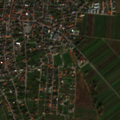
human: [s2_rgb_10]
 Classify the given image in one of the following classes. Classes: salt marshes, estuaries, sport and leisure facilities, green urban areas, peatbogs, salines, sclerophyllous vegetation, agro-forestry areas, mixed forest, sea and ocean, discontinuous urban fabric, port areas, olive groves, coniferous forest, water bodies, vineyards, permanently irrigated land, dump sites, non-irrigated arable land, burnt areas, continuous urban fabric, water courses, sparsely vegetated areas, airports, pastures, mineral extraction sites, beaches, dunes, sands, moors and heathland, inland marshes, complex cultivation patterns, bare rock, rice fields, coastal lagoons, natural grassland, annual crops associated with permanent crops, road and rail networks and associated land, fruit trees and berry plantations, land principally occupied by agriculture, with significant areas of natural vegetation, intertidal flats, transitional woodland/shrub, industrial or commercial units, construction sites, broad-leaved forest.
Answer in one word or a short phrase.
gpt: discontinuous urban fabric, non-irrigated arable land, vineyards, natural grassland, inland marshes